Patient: sex F, age 60
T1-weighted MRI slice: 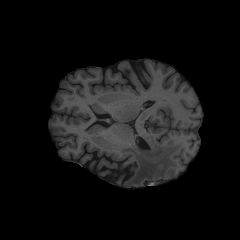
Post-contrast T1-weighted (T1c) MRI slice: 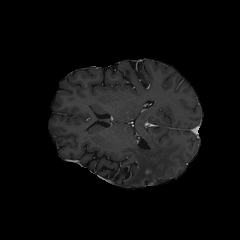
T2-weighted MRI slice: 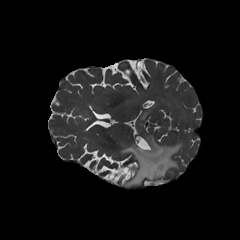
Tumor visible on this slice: yes
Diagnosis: Glioblastoma, IDH-wildtype
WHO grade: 4